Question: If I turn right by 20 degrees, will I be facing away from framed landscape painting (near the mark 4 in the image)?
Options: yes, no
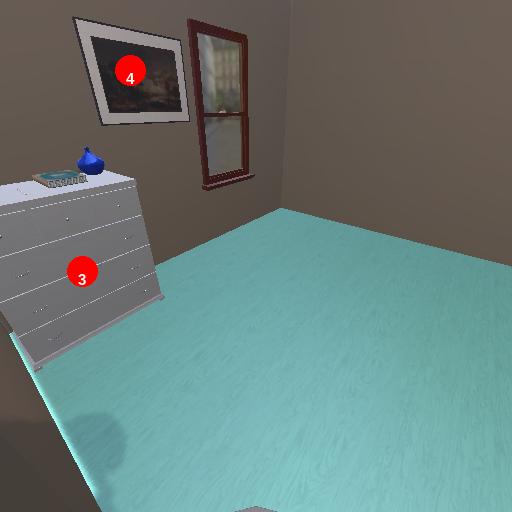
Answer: yes